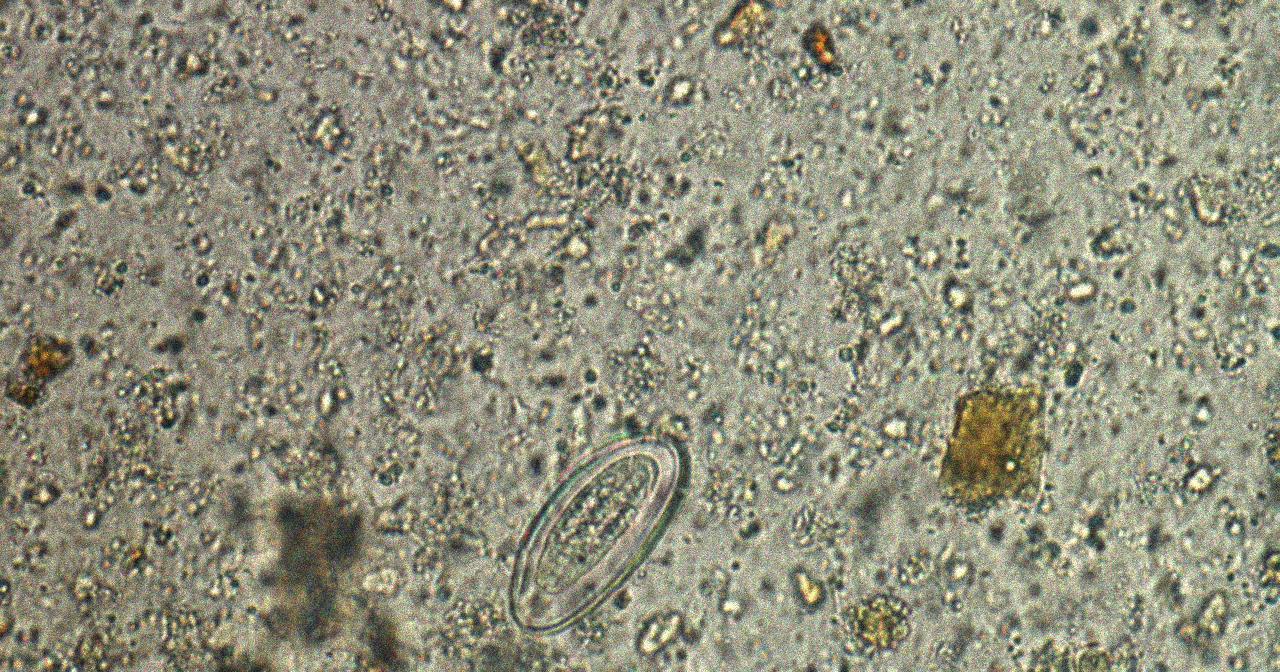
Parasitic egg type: Enterobius vermicularis